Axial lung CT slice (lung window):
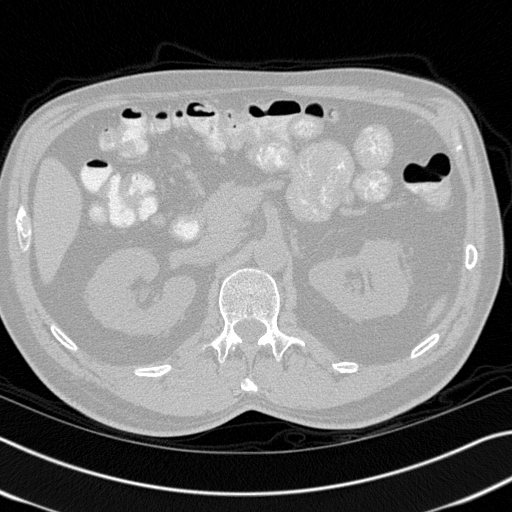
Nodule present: no